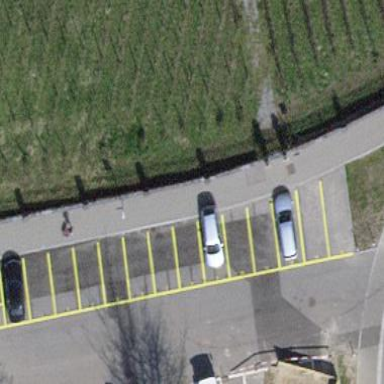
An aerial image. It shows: Street-side parking area.